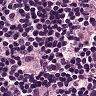
Metastatic tissue present: yes